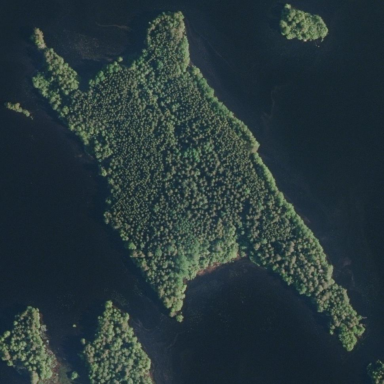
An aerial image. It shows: Island covered in forest.